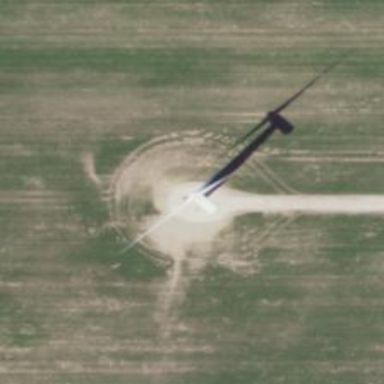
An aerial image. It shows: Wind generator with horizontal axis. The generator is wind turbine.